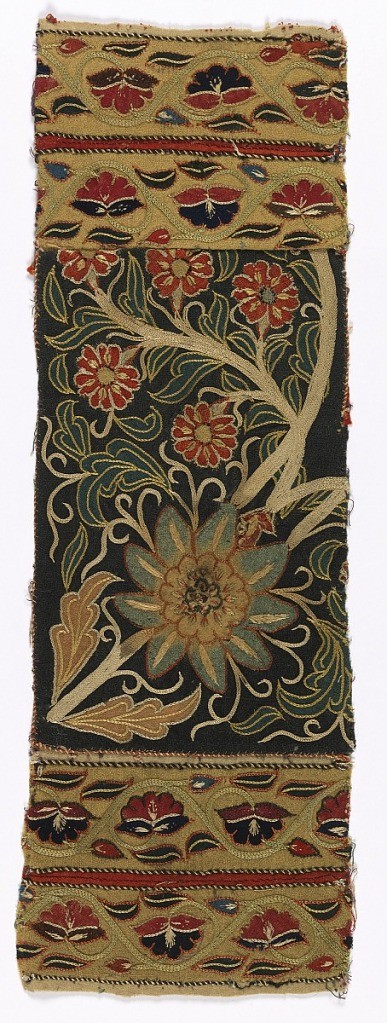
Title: Fragment
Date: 18th century
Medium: wool and silk Technique: piecing, embroidery and couching
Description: Unrelated pieces sewn together so that two yellow guard borders appear on the right and left of a dark green field section which has floral sprays in let-in wools in red and beige shading into pale blue (painted?) blue-green and tan with silk chain-stitch outlines and details in beige, yellow and orange.  Guard borders have a design of alternately up and down turned flower heads in scallops of a winding stem in the same technique. Couched striped silk cords set off guard strip and field except at modern joining.